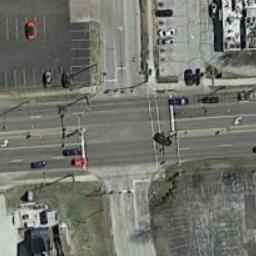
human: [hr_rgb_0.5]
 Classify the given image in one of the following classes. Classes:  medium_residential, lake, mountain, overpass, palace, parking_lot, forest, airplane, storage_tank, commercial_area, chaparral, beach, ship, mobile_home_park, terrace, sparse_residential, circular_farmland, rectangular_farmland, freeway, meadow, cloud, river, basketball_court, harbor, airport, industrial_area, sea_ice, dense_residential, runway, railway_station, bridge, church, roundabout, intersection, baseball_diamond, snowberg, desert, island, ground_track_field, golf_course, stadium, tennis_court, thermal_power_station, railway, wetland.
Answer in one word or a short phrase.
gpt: intersection